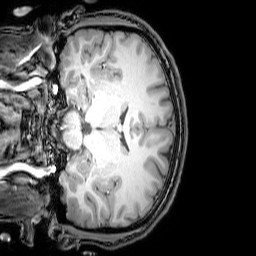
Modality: T1w
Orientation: coronal
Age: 25
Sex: male
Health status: healthy
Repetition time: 0.081 s
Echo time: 0.037 s